Question: We have a Ruby on Rails project and I had upgraded this to Rails 7 from latest version of Rails 6 back in October and all the tests were passing fine on CircleCi and everything has been fine. Coming back to this project recently, I had to update Brakeman to latest version 5.4.0. Now CircleCi is complaining about unmaintained dependancy in my Gemfile.lock and the line it's referring to is rails (7.0.4.2) dependancy in the Gemfile.lock. I am assuming it's because of this, that Brakeman is exiting and failing tests on CircleCI? I have added a screenshot of the issue. I tried doing 'bundle update' and 'yarn upgrade' to update all dependancies, which has been fine. I did try and update to Ruby 3.0.0 but I'm getting issues with that so reverted back to 2.7.6.
The circleCi config we have for brakeman is as follows:
'run: bundle exec brakeman --ensure-latest --exit-on-warn'
Has anyone come across this and any idea why this particular test could be failing?
I would appreciate if someone can also explain this error section, ie what is weak confidence

I have tried upgrades/updates to make sure dependancies are all fine. Locally all tests are passing and app is running fine. Problem is happening on CircleCi only. Had to upgrade to latest Brakeman. Im not clear on why I'm getting unmaintained dependancy.
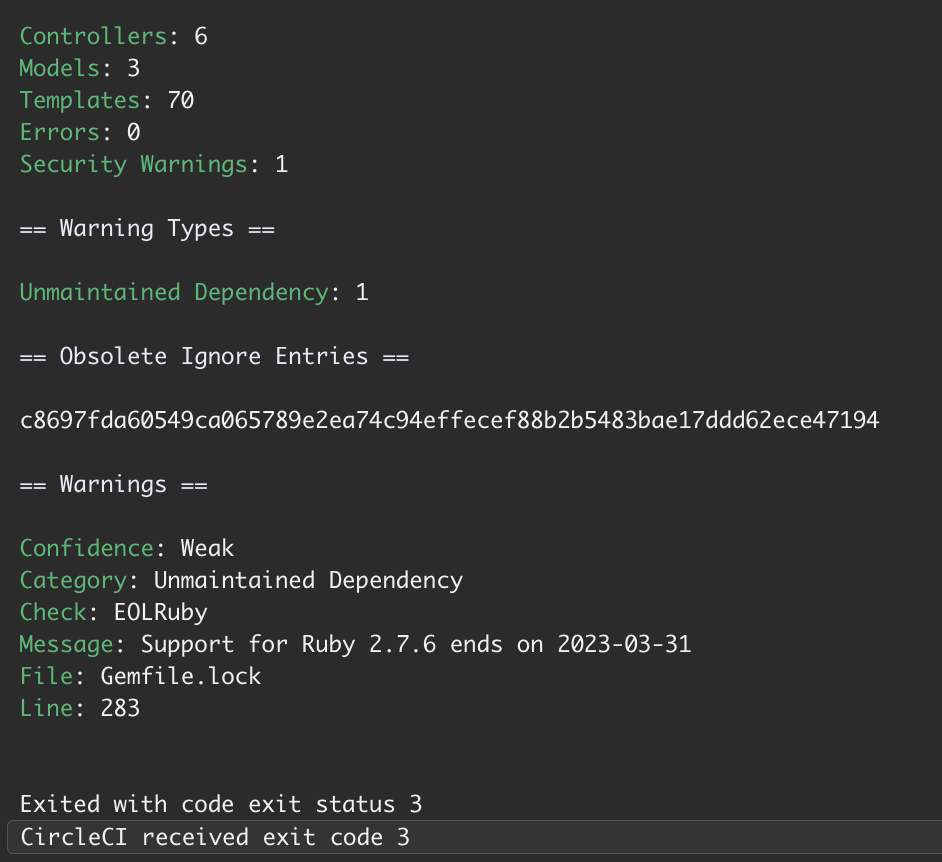
Answer: The warning is pointing to the wrong line/file. <URL>
However, the "message" in the warning should be clear:
'''
Support for Ruby 2.7.6 ends on 2023-03-31
'''
> I did try and update to Rails 3.0.0 but I'm getting issues with that so reverted back to 2.7.6.
I assume you meant "Ruby" in this sentence, and that matches with the warning.
> Has anyone come across this and any idea why this particular test could be failing?
There must be a reference to Ruby version 2.7.6 in the '.ruby-version', 'Gemfile', and/or 'Gemfile.lock'. <URL>. Relying on unsupported software means you may be running a version that no longer receives updates when security issues are found. The older the software, the more likely it is to accumulate unfixed security issues.
> I would appreciate if someone can also explain this error section, ie what is weak confidence
Brakeman's warnings about unmaintained/unsupported/end-of-life (EOL) libraries start at "weak" confidence 60 days before EOL date, then "medium" 30 days out, then "high" on/after the EOL date.